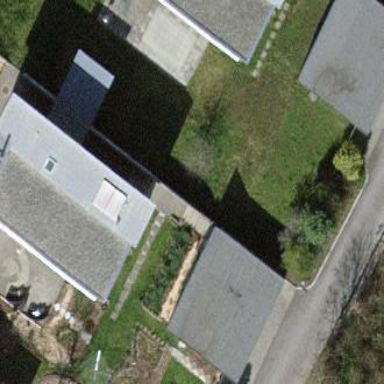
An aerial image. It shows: Carport structure.